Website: apple
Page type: payment
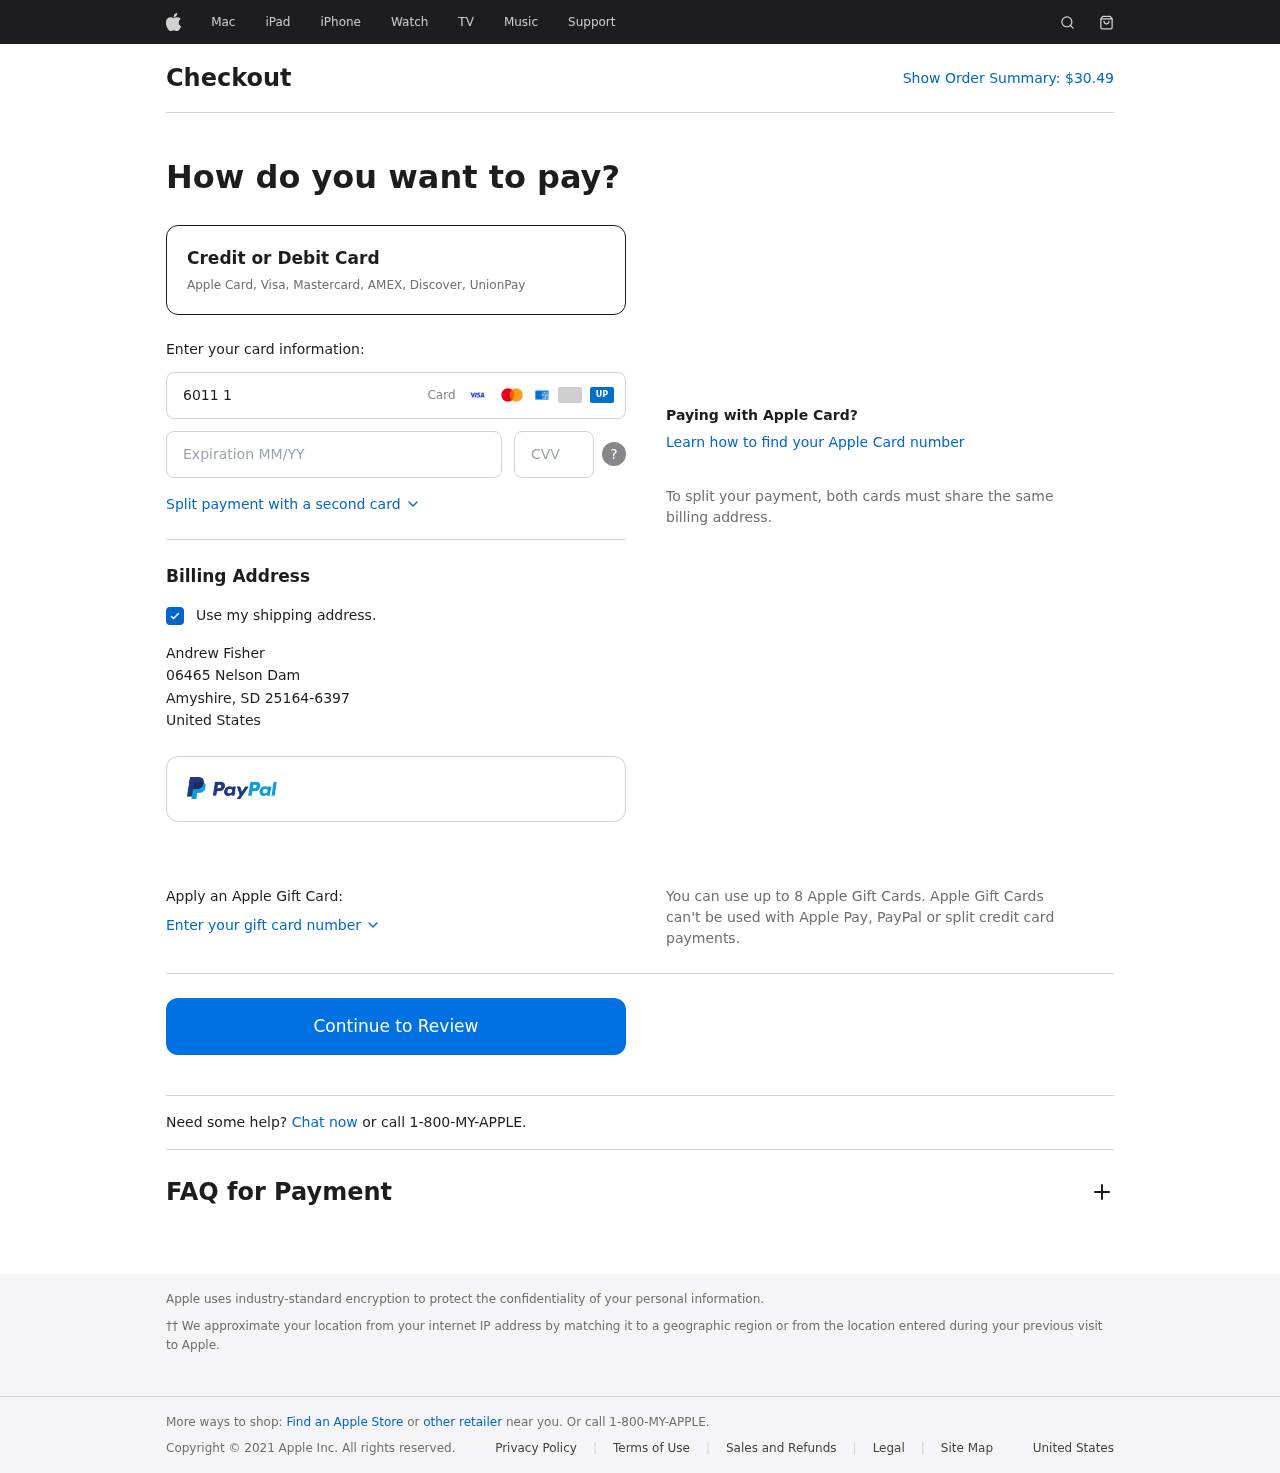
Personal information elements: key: PII_CARD_CVV
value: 946
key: PII_CARD_EXPIRY
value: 05/29
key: PII_CARD_NUMBER
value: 6011 1367 4161 1947
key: PII_CITY
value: Amyshire
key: PII_COUNTRY
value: United States
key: PII_FULLNAME
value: Andrew Fisher
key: PII_POSTCODE_FULL
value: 25164-6397
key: PII_STATE_ABBR
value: SD
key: PII_STREET
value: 06465 Nelson Dam
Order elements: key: ORDER_TOTAL
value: $30.49